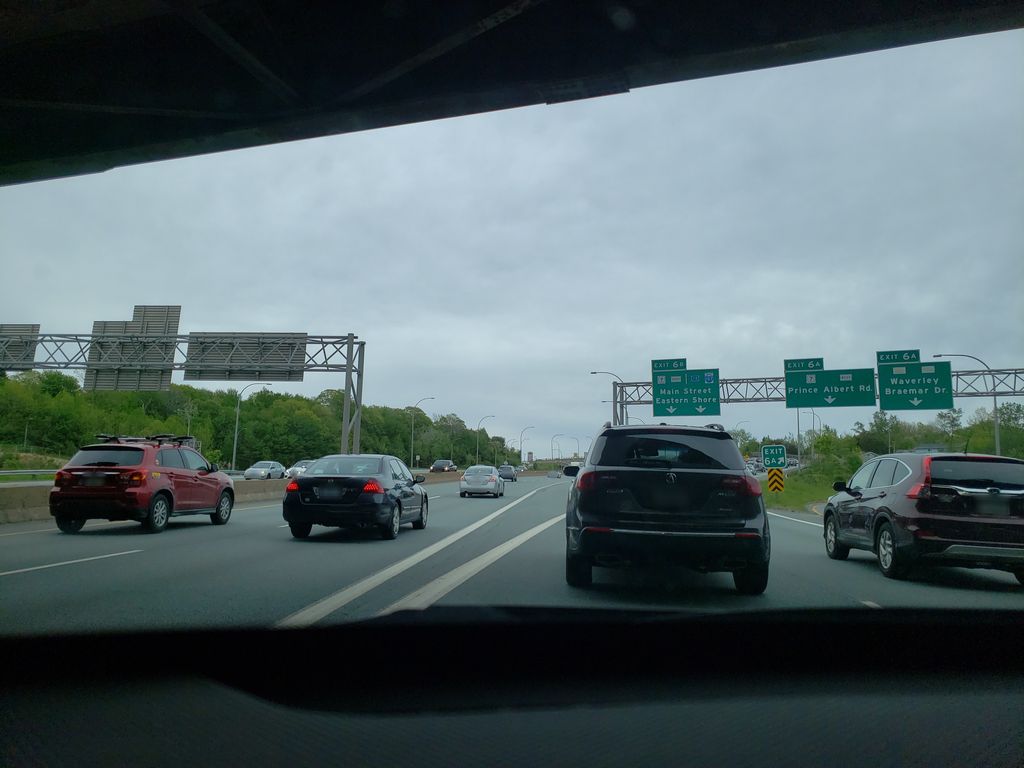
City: halifax